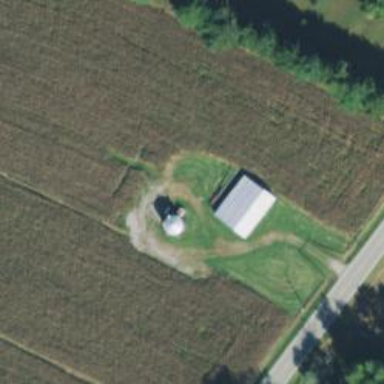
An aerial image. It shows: Silo.